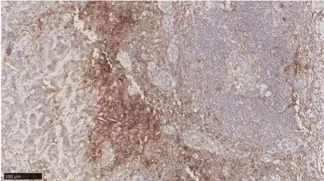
Biopsy and pathology examination of left supraclavicular LNs before chemotherapy after second-line treatment progresses. (B) Immunohistochemical staining showed left supraclavicular LNs expressed PD-L1.
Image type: pathology (immunostaining)